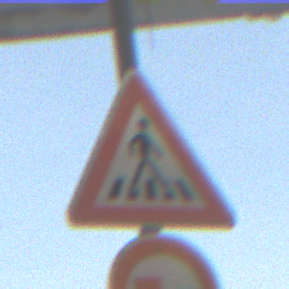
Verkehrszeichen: FussgaengerueberwegLinks
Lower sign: UeberholverbotKraftfahrzeuge
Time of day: MorningAfternoon
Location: Roofed (Suburban)
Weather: PartlyCloudy
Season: Winter
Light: Natural